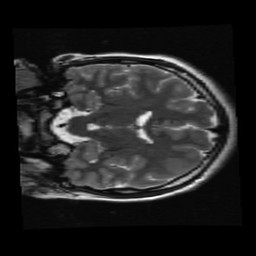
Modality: T2w
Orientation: coronal
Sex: female
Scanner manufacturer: ge
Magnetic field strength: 3 T
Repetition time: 5 s
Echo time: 0.1012 s